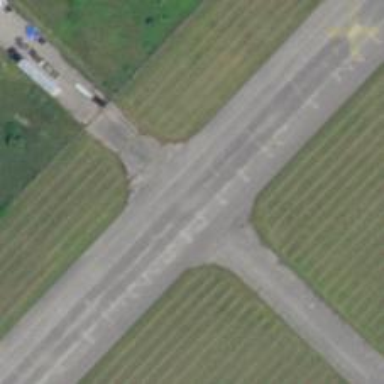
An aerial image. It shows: Runway at airport.